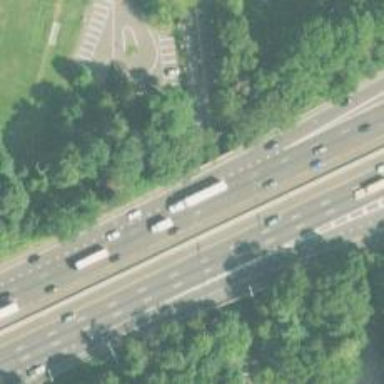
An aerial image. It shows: Bridge over motorway_link.